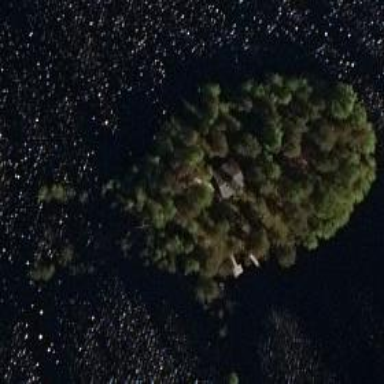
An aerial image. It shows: Islet covered with needle-leaved woodland.